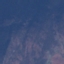
Land use / land cover: HerbaceousVegetation